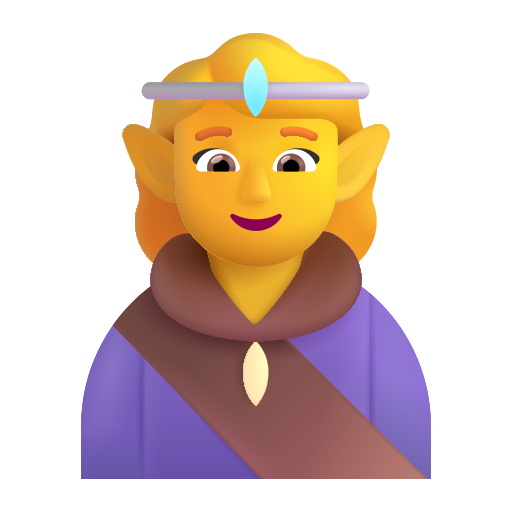
woman elf color default